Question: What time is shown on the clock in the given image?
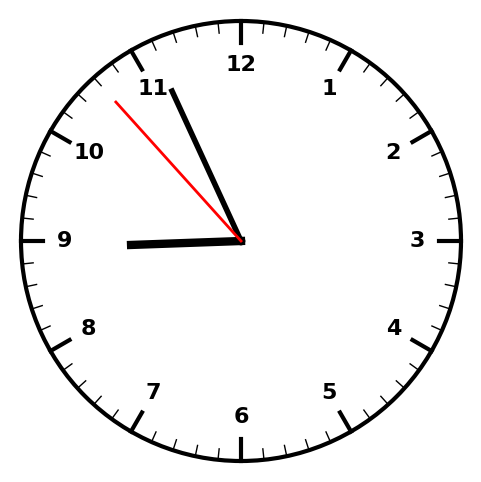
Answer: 08:55:53